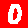
Digit: 0